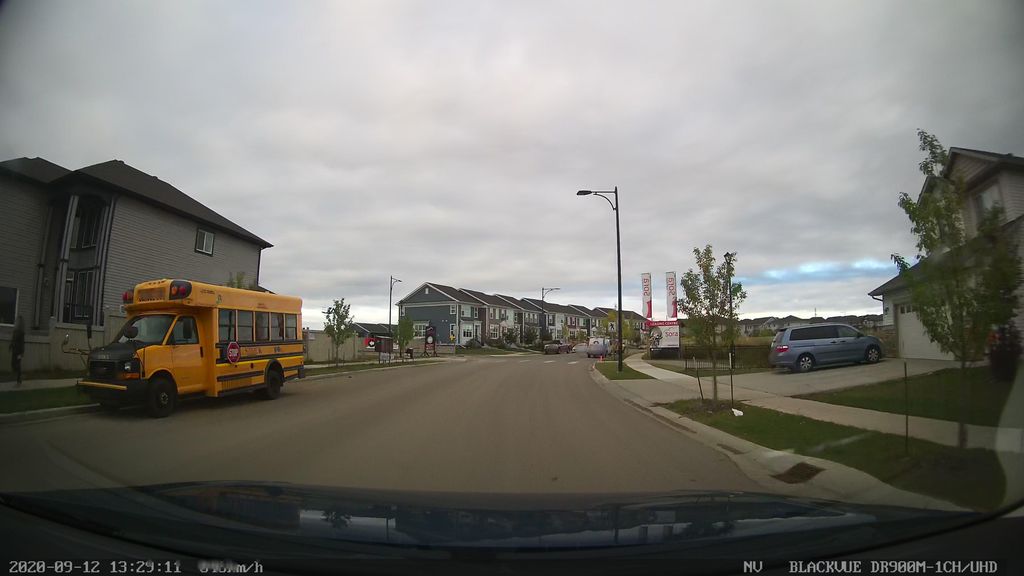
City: edmonton